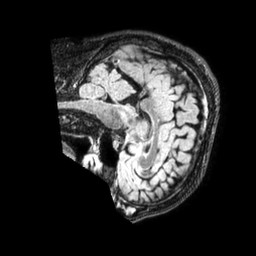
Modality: FLAIR
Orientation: sagittal
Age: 56
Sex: male
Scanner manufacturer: philips
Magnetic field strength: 1.5 T
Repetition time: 4.8 s
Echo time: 0.3364 s